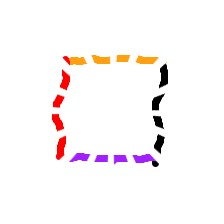
Shape: square